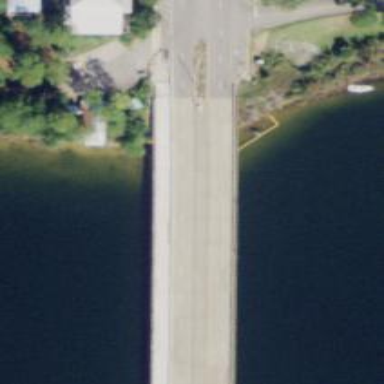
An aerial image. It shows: Secondary road crossing bridge with asphalt surface.